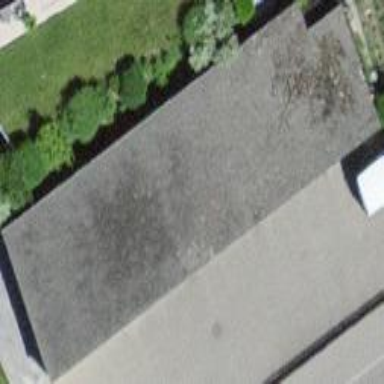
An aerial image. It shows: Garage building.